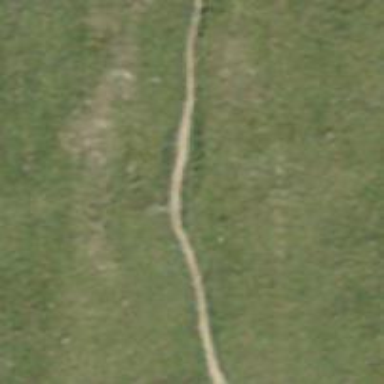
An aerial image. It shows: Rocky path with excellent trail visibility.